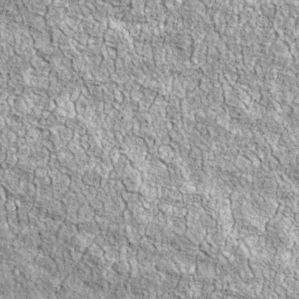
Label: non_frost